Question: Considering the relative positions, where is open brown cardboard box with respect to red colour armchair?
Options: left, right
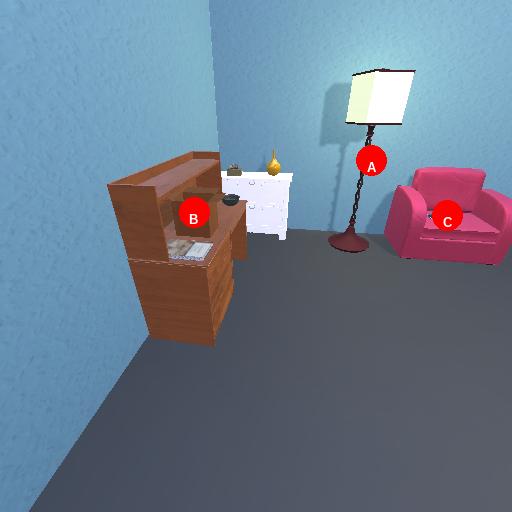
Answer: left